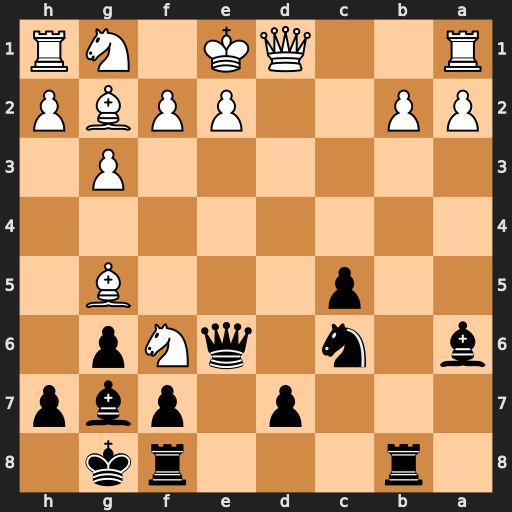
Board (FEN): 1r3rk1/3p1pbp/b1n1qNp1/2p3B1/8/6P1/PP2PPBP/R2QK1NR
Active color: b
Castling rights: KQ
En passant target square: -
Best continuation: Bxf6 Bxf6 Qxf6